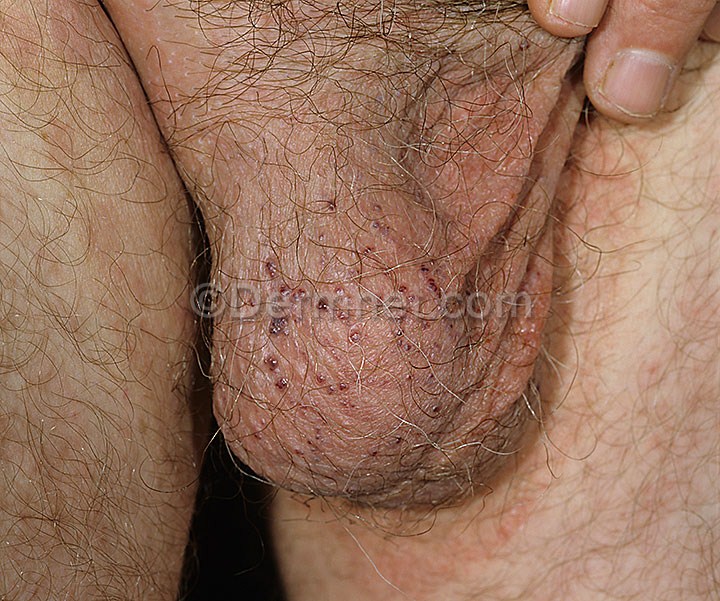
Disease: Vascular Tumors